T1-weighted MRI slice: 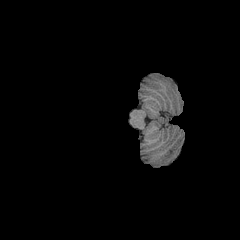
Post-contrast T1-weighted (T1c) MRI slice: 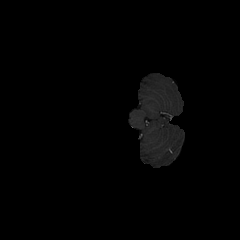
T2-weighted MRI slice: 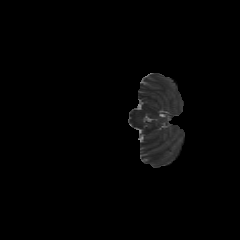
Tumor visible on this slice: no